Question: Is there any way to replace brackets and string within brackets?
I tried this code, it is not displaying error but it is not workind
'''
heatmap_data = pd.pivot_table(merged, values='Result', index=['Skill Name'], columns='Employee Name')
heatmap_data = heatmap_data.replace(r"\(.*\)", "", regex=True)
'''
Any ideas?
Pivot table

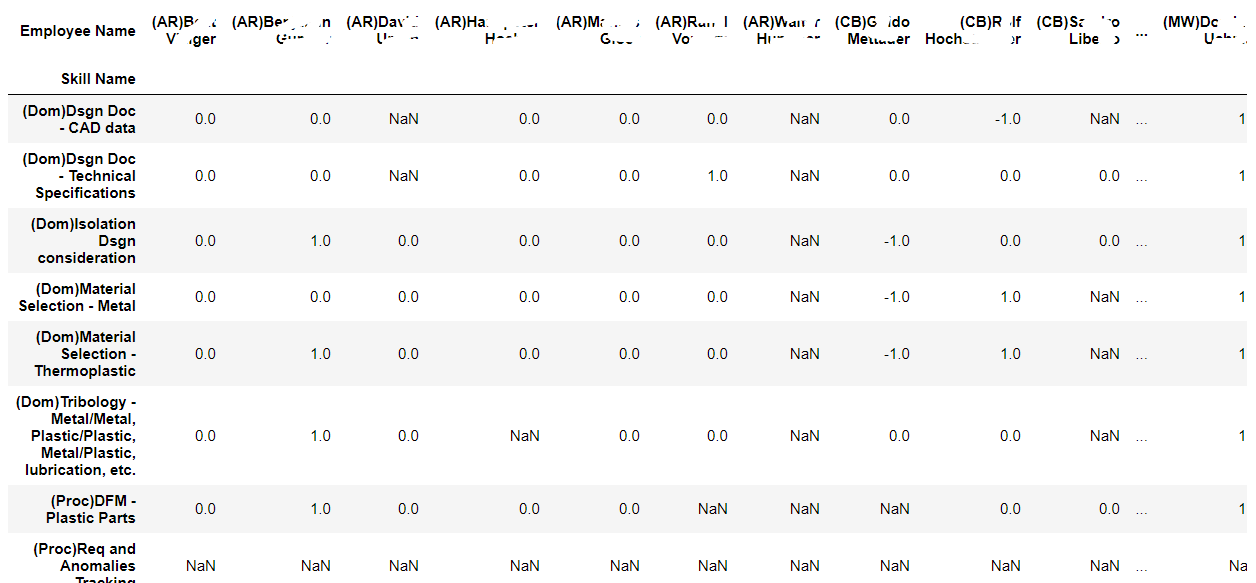
Answer: Solution not working, because not replace numeric values. You need replace columns and index values:
'''
heatmap_data.columns = heatmap_data.columns.str.replace(r"\(.*\)", "")
heatmap_data.index = heatmap_data.index.str.replace(r"\(.*\)", "")
'''